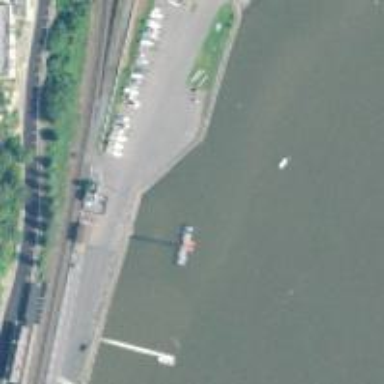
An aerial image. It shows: Man-made pier.